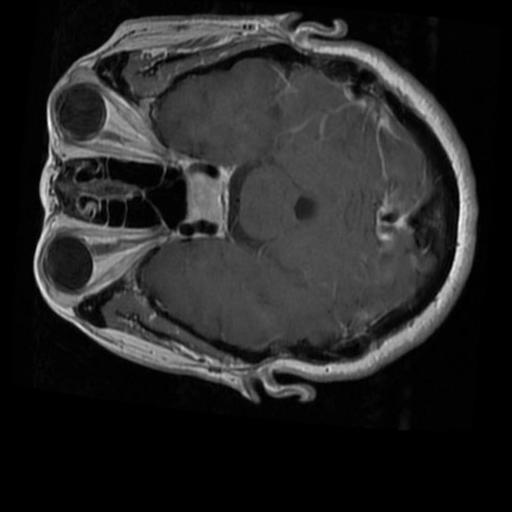
Label: brain_tumor